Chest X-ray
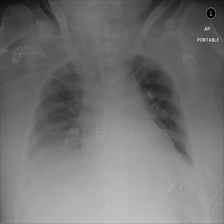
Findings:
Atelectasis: negative
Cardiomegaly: negative
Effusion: negative
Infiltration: negative
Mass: negative
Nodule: negative
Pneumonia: negative
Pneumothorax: negative
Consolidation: negative
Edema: negative
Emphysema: negative
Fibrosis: negative
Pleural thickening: negative
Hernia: negative